【题型】解答题　【知识点】平面几何　【难度】hard
数学综合与实践课上，如图1老师发给每个小组一张矩形纸片、一个内角为$30^\circ$的直角三角板（说明：仅能作：$30^\circ$、$60^\circ$、$90^\circ$的角）、一把无刻度的直尺（说明：仅能作直线）和一块橡皮。

实践任务：仅利用提供的工具将矩形纸片三等分，使原纸片的宽作为等分后纸片的一边。

对核心任务进行数学抽象：如图2，已知矩形$ABCD$，利用含$30^\circ$的直角三角板和无刻度的直尺，在$AB$上确定点$P$，使$BP = \frac{1}{3}AB$。

下表是某组同学展示完成实践任务的操作步骤：

\begin{table}[h]
\begin{tabular}{|p{8cm}|p{4cm}|}
\hline
操作步骤 & 图示 \\
\hline
第一步：& \\
如图3所示，分别以点$D$，点$C$为顶点，$DA$，$CB$为边作$30^\circ$的角与$AB$交于点$E$、$F$，连接$DF$，$CE$，交于点$G$，过点$G$作$GM \perp AB$于点$M$，并延长$MG$交$CD$于点$N$。 &

 \\
\hline
第二步：& \\
如图4所示，擦除第一步中的线段$DE$，$EC$，$DF$，$CF$，点$E$，$F$，$G$，仅保留$MN$，连接$AC$，$BN$交于点$O$，过点$O$作$OP \perp AB$于点$P$，并延长$PO$交$CD$于点$Q$。 &

 \\
\hline
\end{tabular}
\end{table}

(1) 在图3中，证明：点$M$为$AB$的中点；

(2) 在图4中，证明：$BP = \frac{1}{3}AB$；

(3) 请你再设计一种作图方案（仅利用提供的工具），在图5画出满足条件的点$P$，写出作法，并验证作图的正确性（可以增加已知条件）。

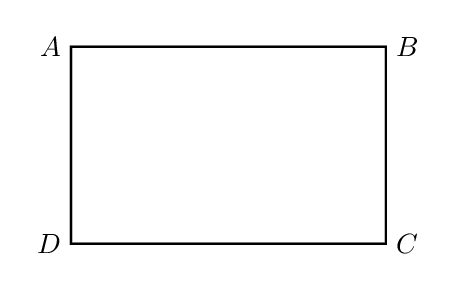
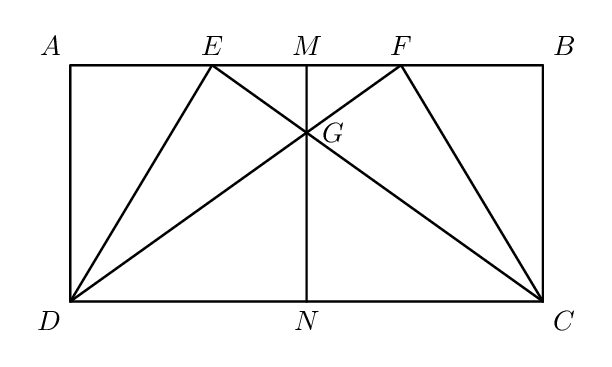
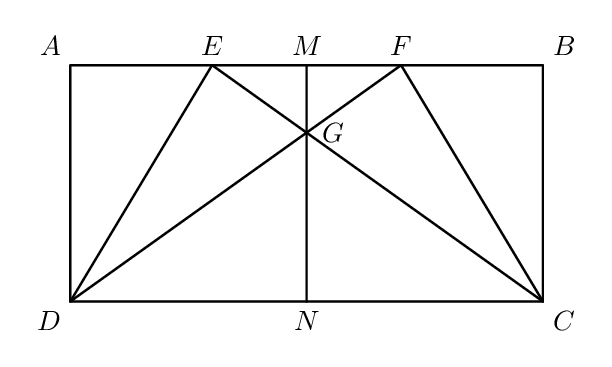
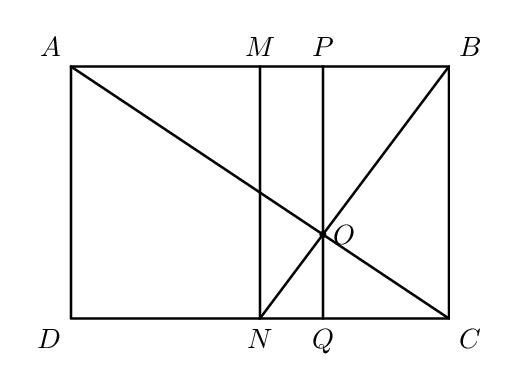
【解答】
【答案】(1) 见解析

(2) 见解析

(3) 见解析

【解析】(1) 证明：如图3中，$\because$ 四边形$ABCD$是矩形，

$\therefore AD = CB$，$\angle A = \angle B = 90^\circ$，

$\because \angle ADE = \angle FCB = 30^\circ$，

$\therefore \triangle DAE \cong \triangle CBF(\text{ASA})$，

$\therefore AE = BF$，

$\therefore AF = BE$，

$\because \angle A = \angle D = 90^\circ$，$AD = BC$，

$\therefore \triangle DAF \cong \triangle CBE(\text{SAS})$，

$\therefore \angle AFD = \angle CEB$，

$\therefore GE = GF$，

$\because GM \perp AB$，

$\therefore EM = MF$，

$\because AE = BF$，

$\therefore MA = MB$，

$\therefore$ 点$M$是$AB$的中点；

(2) 证明：如图4中，

$\because$ 四边形$ABCD$是矩形，

$\therefore \angle DCB = \angle ABC = 90^\circ$，$AD \parallel BC$，

$\because MN \perp AB$，

$\therefore AD \parallel MN \parallel BC$，

$\because AM = MB$，

$\therefore DN = CN$，

$\because CN \parallel AB$，

$\therefore \triangle ABO \backsim \triangle CNO$，$\triangle AOP \backsim \triangle COQ$，

$\therefore \frac{AB}{CN} = \frac{AO}{OC} = 2$，$\frac{AP}{CQ} = \frac{AO}{CO} = 2$，

$\therefore AP = 2CQ$，

$\because OP \perp AB$，

$\therefore \angle QPB = \angle PBC = \angle BCQ = 90^\circ$，

$\therefore$ 四边形$PQCB$是矩形，

$\therefore PB = CQ$，

$\therefore BP = \frac{1}{3}AB$；

(3) 解：如图5，点$P$即为所求。

作法：$^{\textcircled{1}}$ 分别以点$A$，点$B$为顶点，$AB$为底边作$30^\circ$角的等腰$\triangle ABE$；

$^{\textcircled{2}}$ 利用$90^\circ$角，过点$E$作$EP \perp AE$于点$E$，交$AB$于点$P$；

则点$P$即为所求；

理由：$\because \angle EAB = \angle EBA = 30^\circ$，

$\therefore \angle AEB = 120^\circ$，

$\because \angle AEP = 90^\circ$，

$\therefore \angle BEP = 30^\circ = \angle ABE$，

$\therefore EP = PB$，

$\text{Rt}\triangle AEP$中，$AP = 2EP$，

$\therefore AP = 2PB$，

$\therefore BP = \frac{1}{3}AB$。
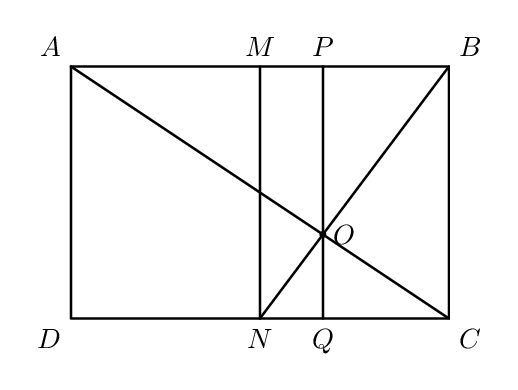
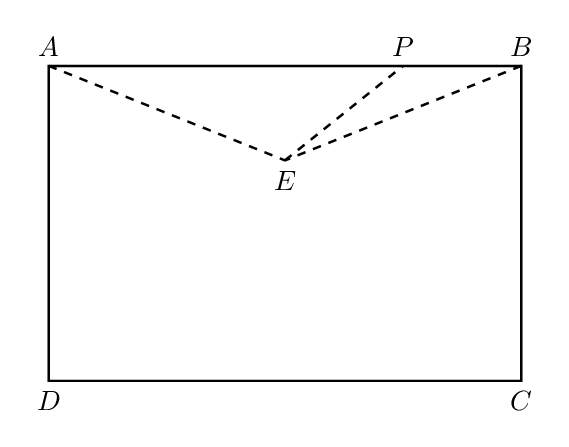
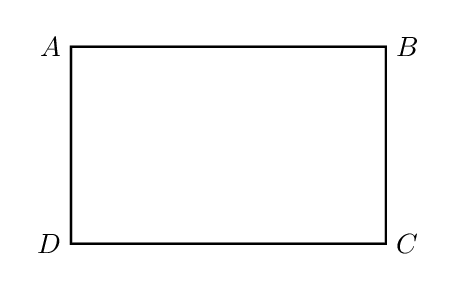